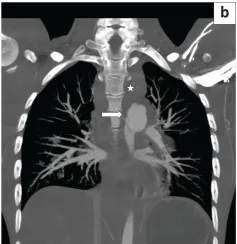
(b) Coronal computed tomography angiography image with a type 2 aortic injury, complicated by thrombus formation (arrow). Also note the large mediastinal haematoma (star).
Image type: radiology (ct)